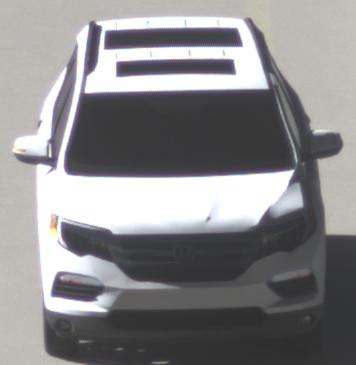
Make: Honda
Model: Pilot
Detailed model: 3
Model produced from: 2015
Model produced until: 2022
Doors: 5
Color: white
Road condition: wet road
Daytime: morning or afternoon
Contrast: high contrast